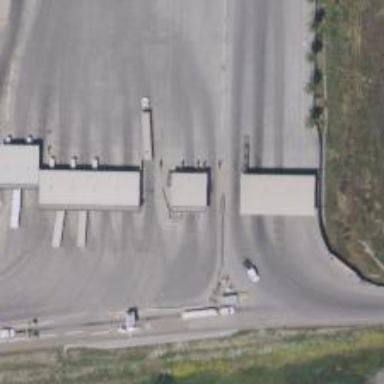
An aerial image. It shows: Border control barrier.